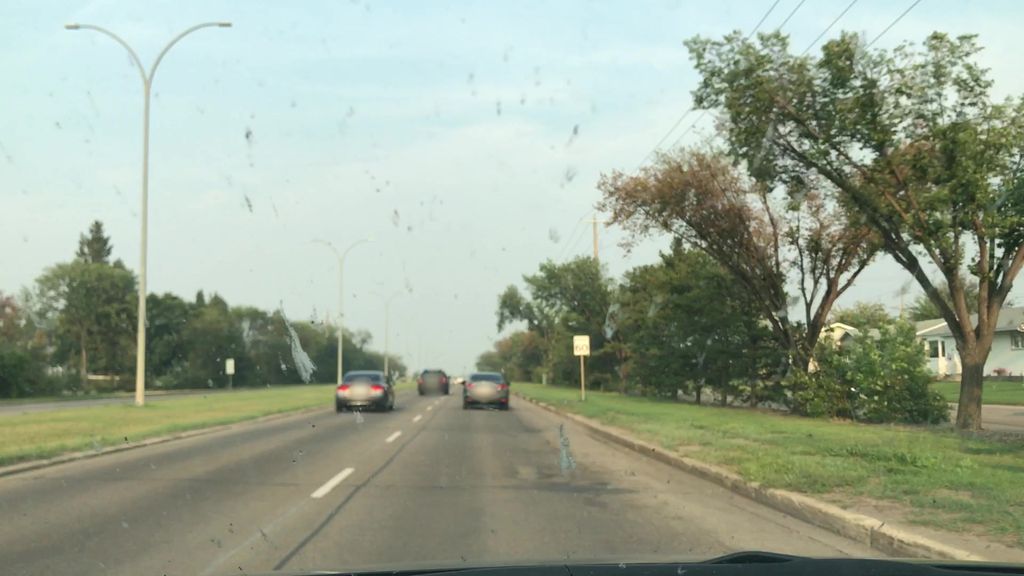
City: edmonton